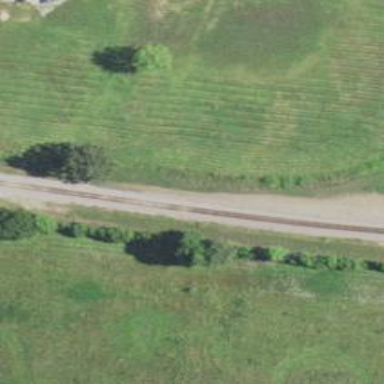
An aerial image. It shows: Railway track.